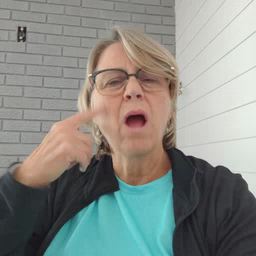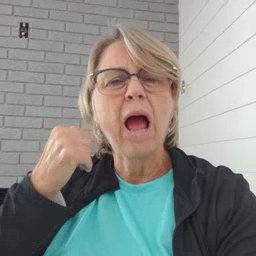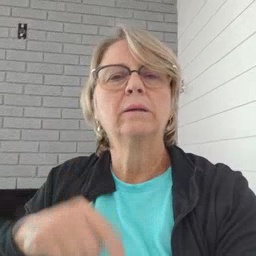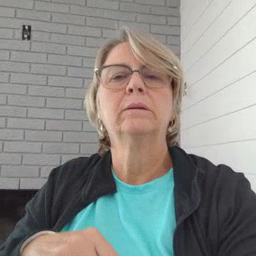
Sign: cry